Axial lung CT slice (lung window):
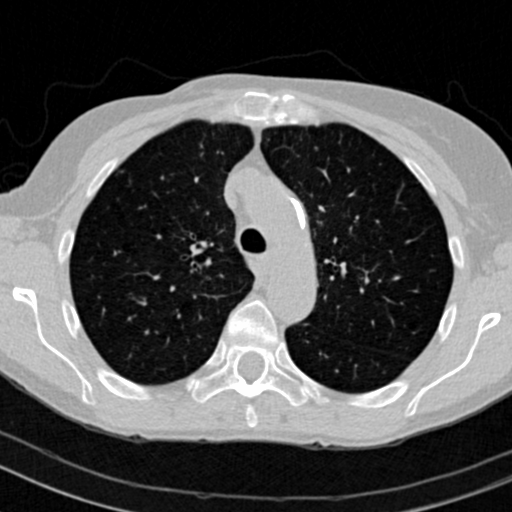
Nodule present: no